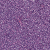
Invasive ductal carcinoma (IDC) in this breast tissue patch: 1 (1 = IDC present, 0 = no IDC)